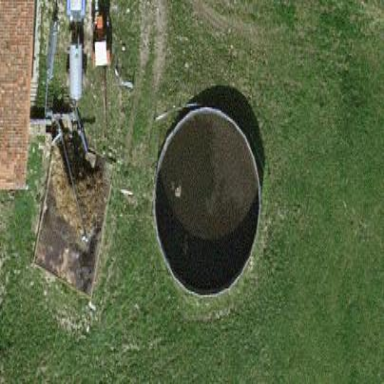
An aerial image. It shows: Building with storage tank.